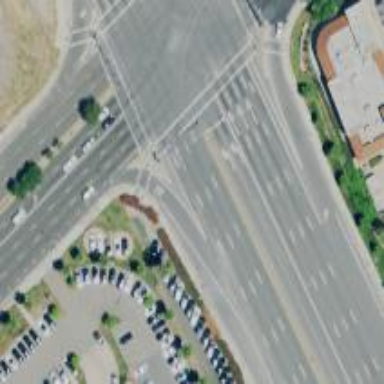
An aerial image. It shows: Separate sidewalk along trunk link highway.